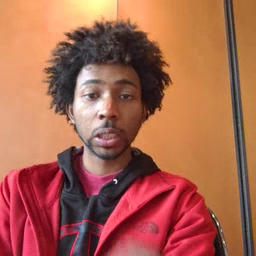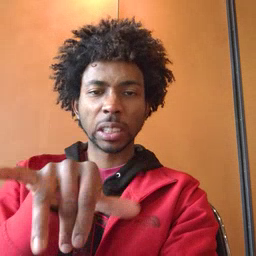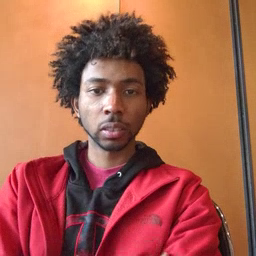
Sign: that